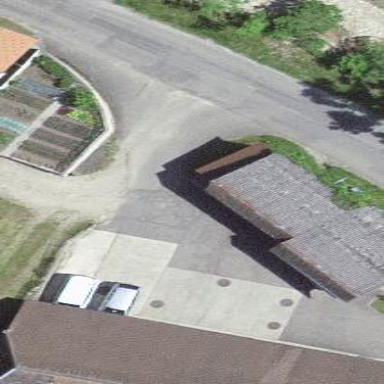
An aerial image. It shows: Garage building.